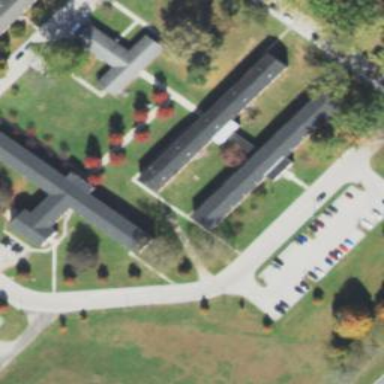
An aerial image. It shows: Dormitory building.